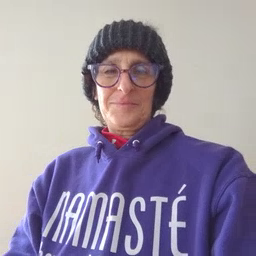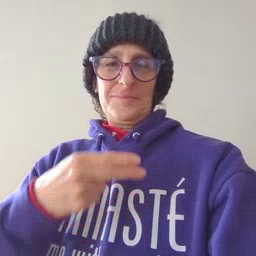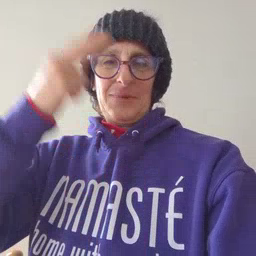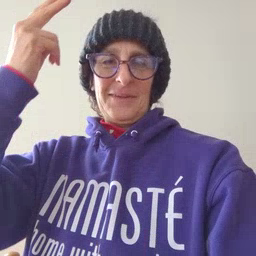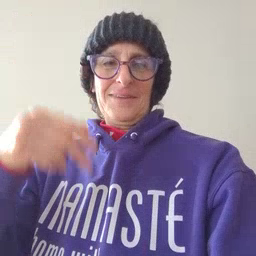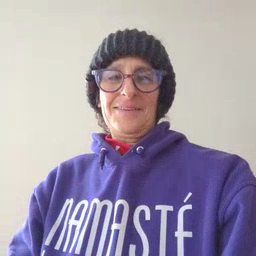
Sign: high